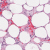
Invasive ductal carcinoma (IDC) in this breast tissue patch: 0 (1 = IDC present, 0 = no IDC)